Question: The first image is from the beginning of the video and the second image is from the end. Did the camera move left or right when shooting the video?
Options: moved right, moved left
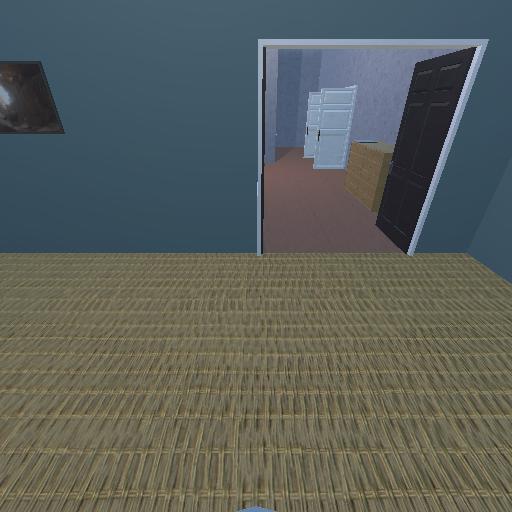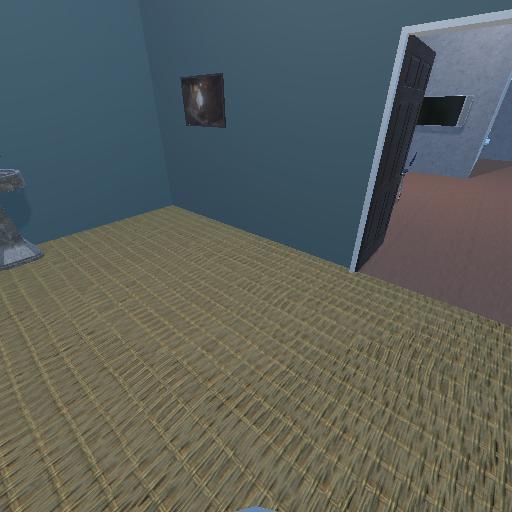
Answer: moved right